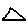
Label: triangle